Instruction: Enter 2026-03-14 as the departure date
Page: home
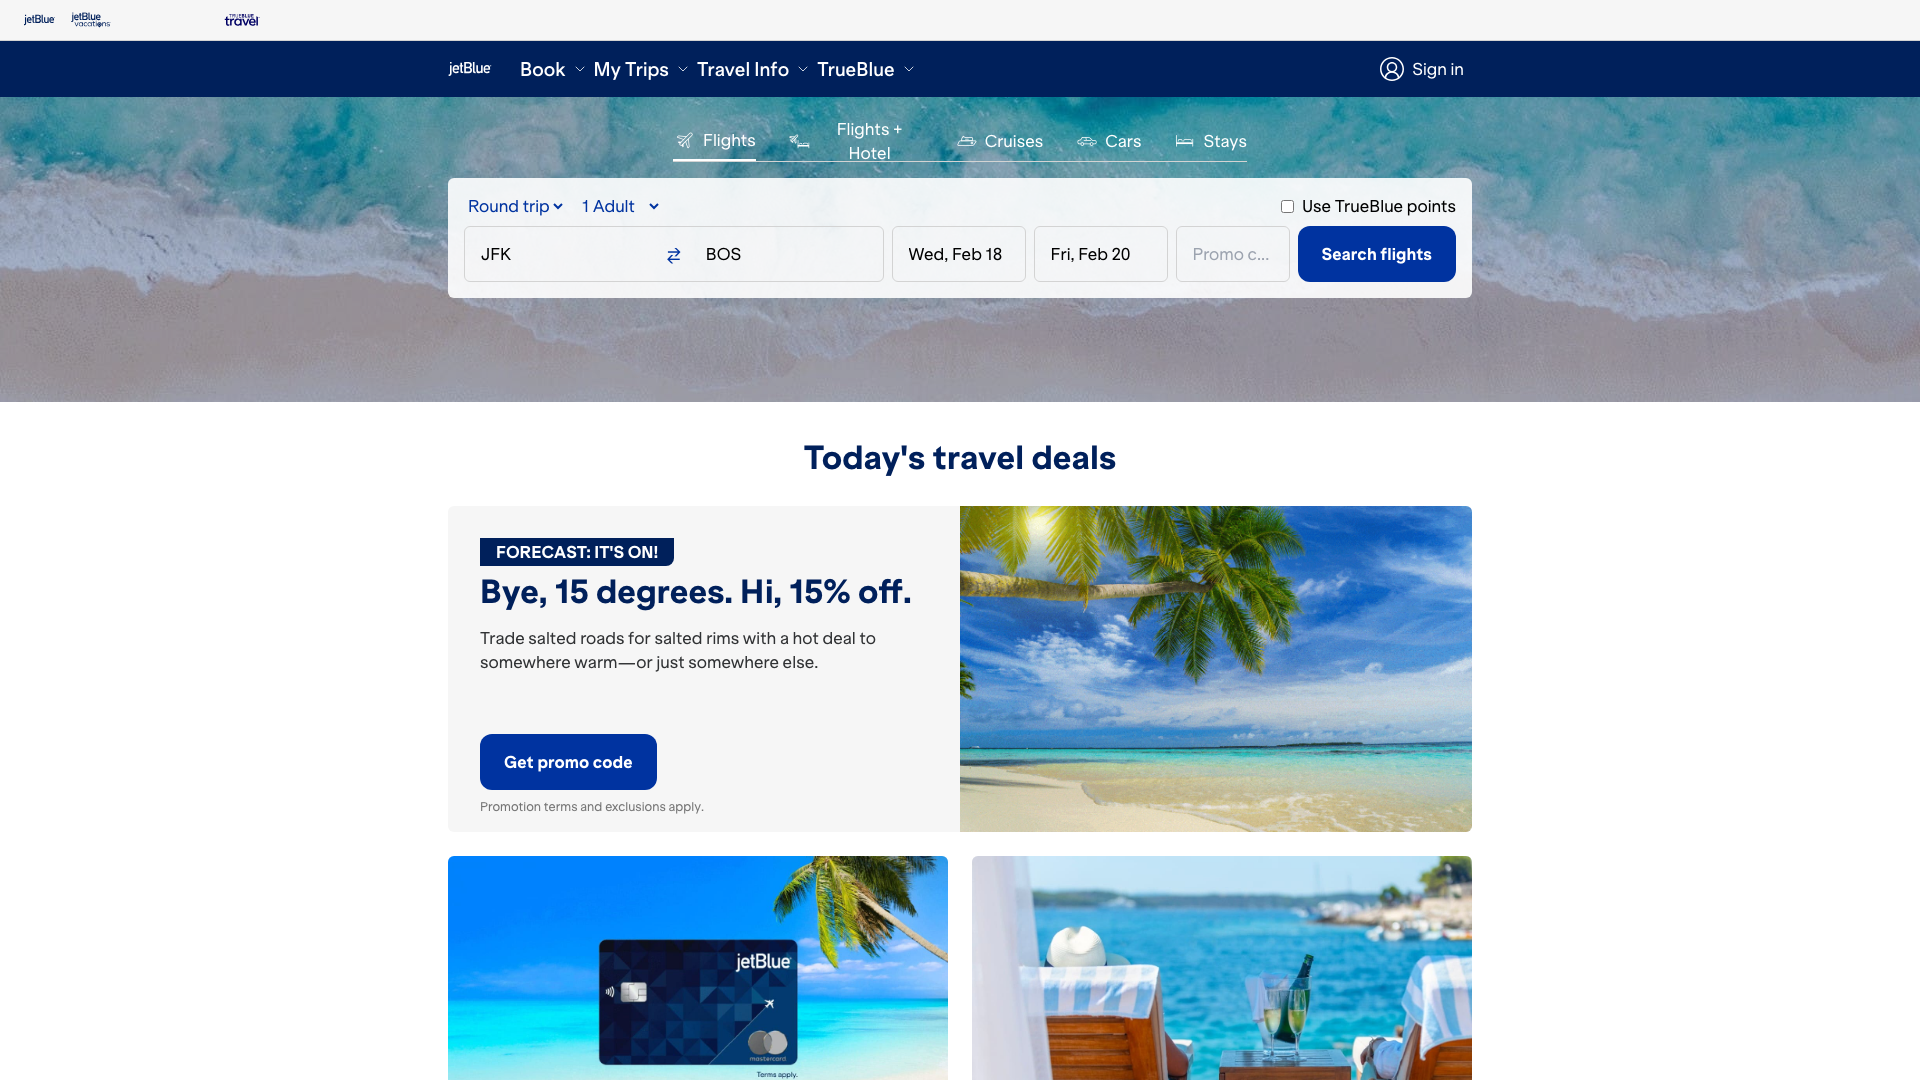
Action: type